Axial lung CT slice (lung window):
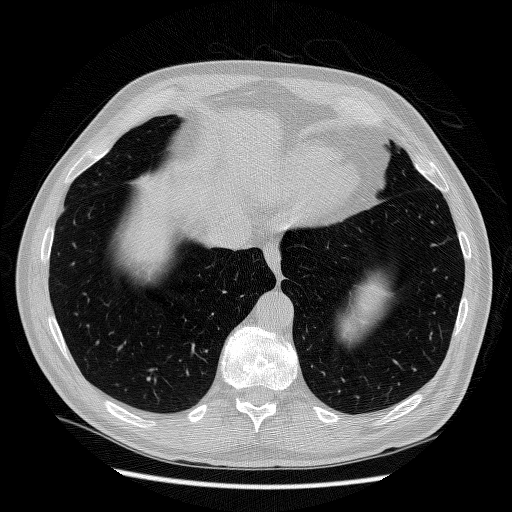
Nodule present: no